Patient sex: F
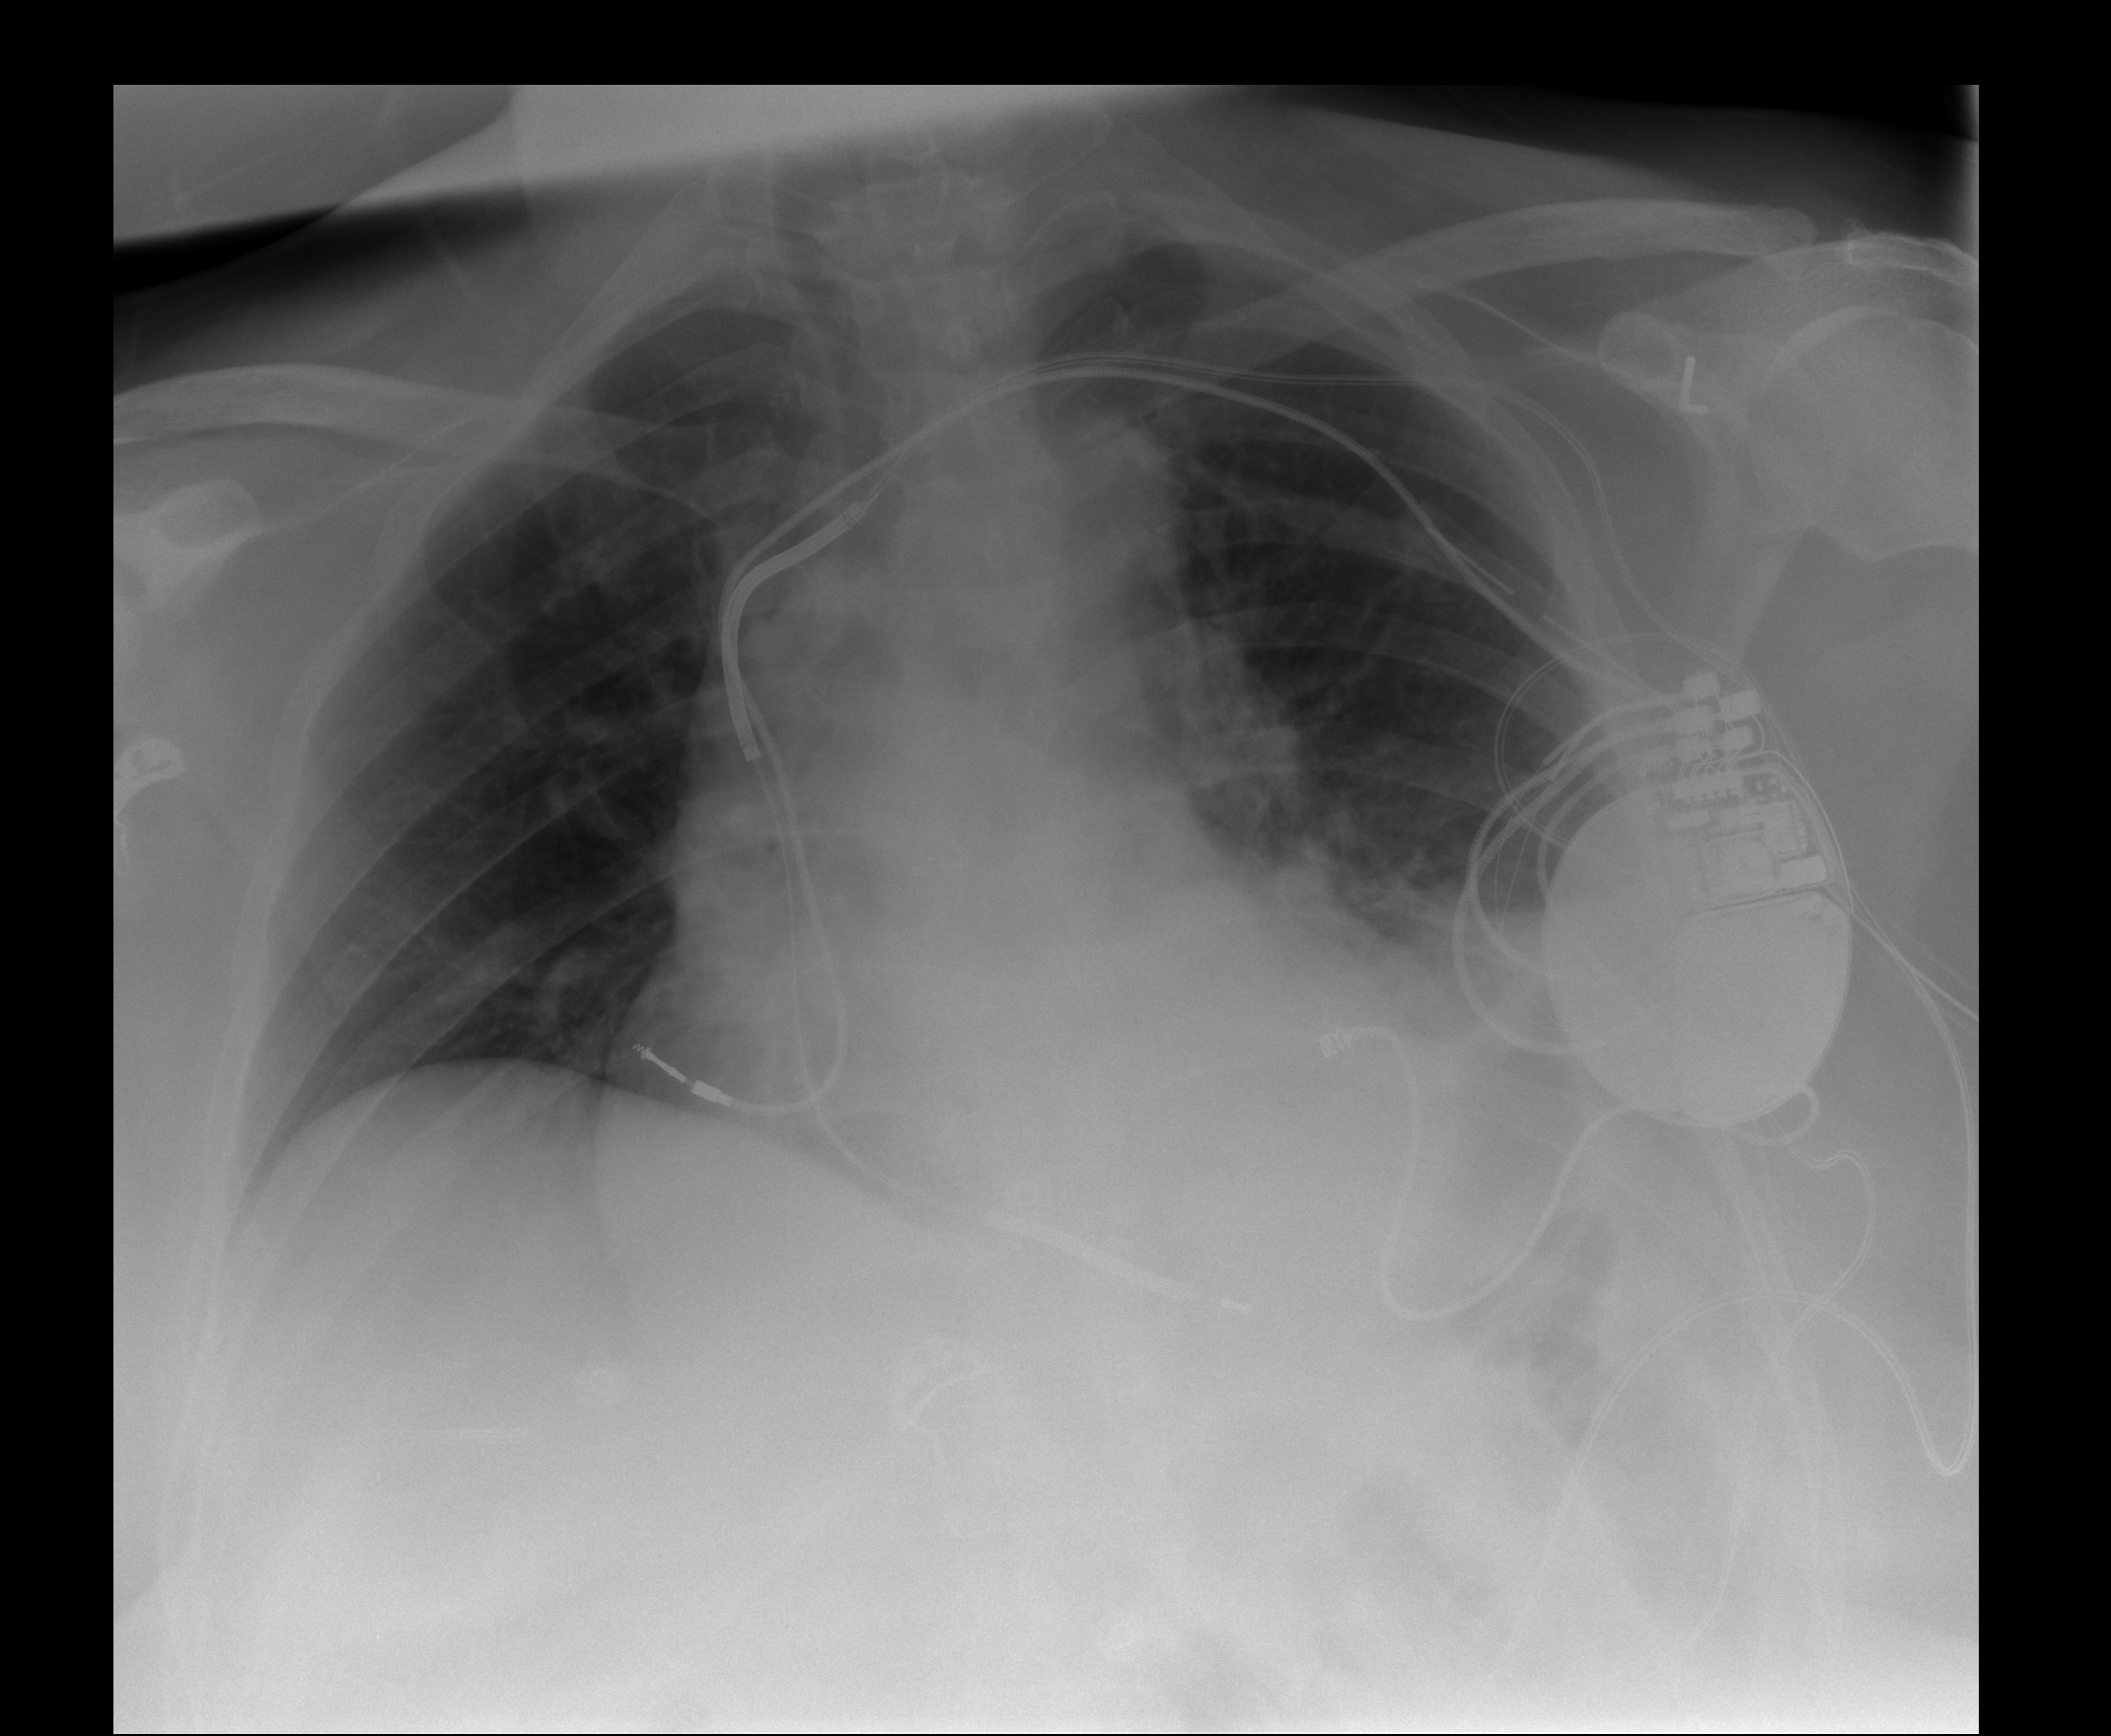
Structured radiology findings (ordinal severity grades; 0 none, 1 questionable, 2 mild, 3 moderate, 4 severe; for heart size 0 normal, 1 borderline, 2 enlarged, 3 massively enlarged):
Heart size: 2
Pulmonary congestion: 1
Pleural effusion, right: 0
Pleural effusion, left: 1
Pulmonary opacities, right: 0
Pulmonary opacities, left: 1
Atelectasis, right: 1
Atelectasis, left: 2